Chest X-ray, AP view. Patient: 64 years old, sex F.
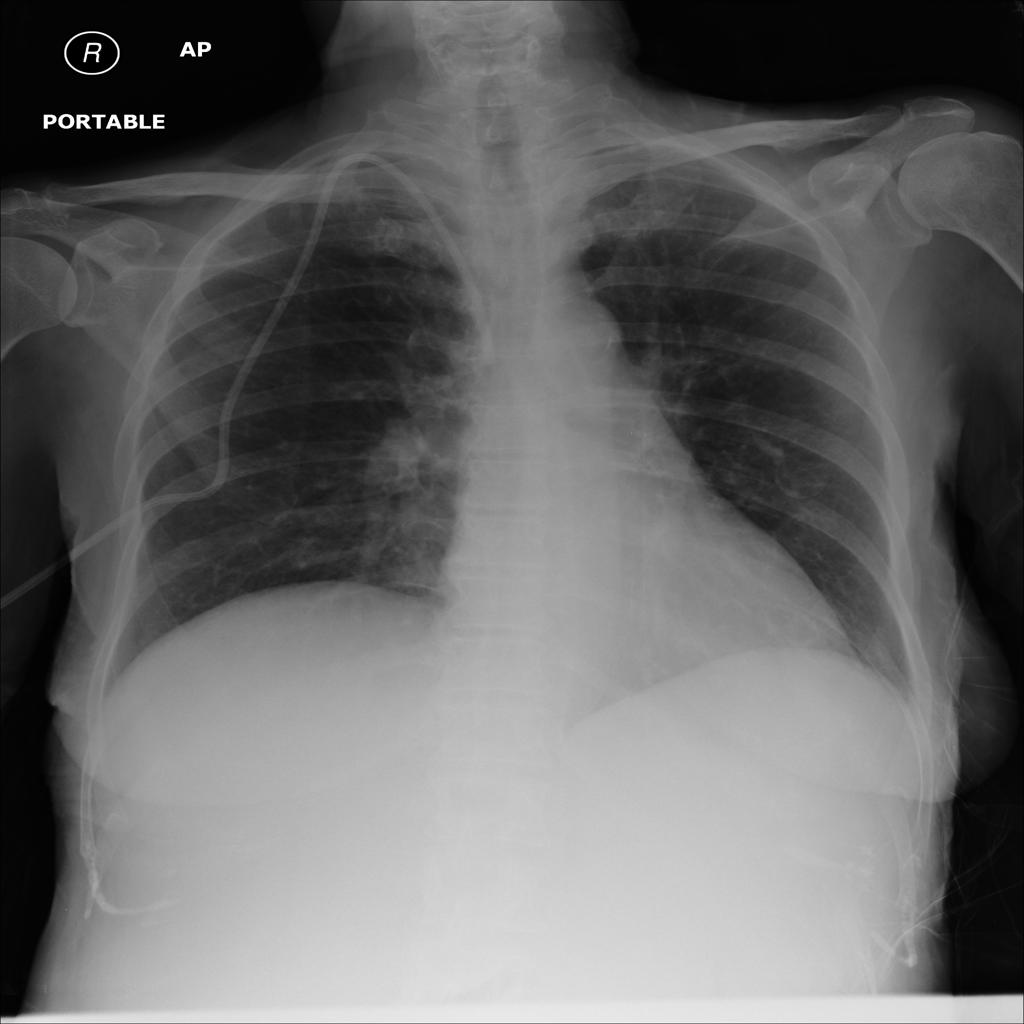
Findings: No Finding